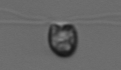
Label: flagellate_morphotype1